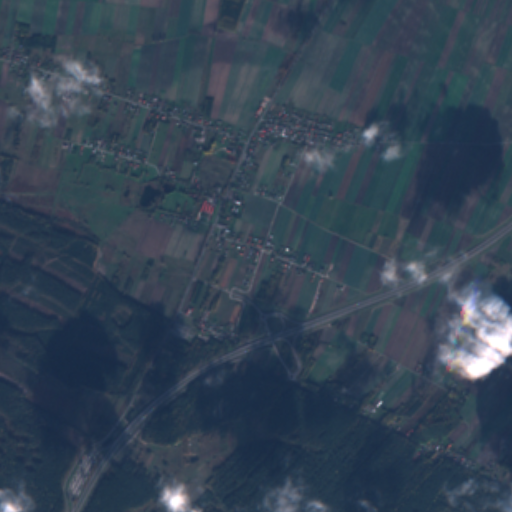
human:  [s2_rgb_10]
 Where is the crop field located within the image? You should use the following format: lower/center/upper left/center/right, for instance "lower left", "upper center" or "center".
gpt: The crop field is located in the upper center of the image.
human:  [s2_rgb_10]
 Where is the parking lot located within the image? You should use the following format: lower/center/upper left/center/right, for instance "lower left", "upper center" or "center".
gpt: There is no parking lot in the image.